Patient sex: F
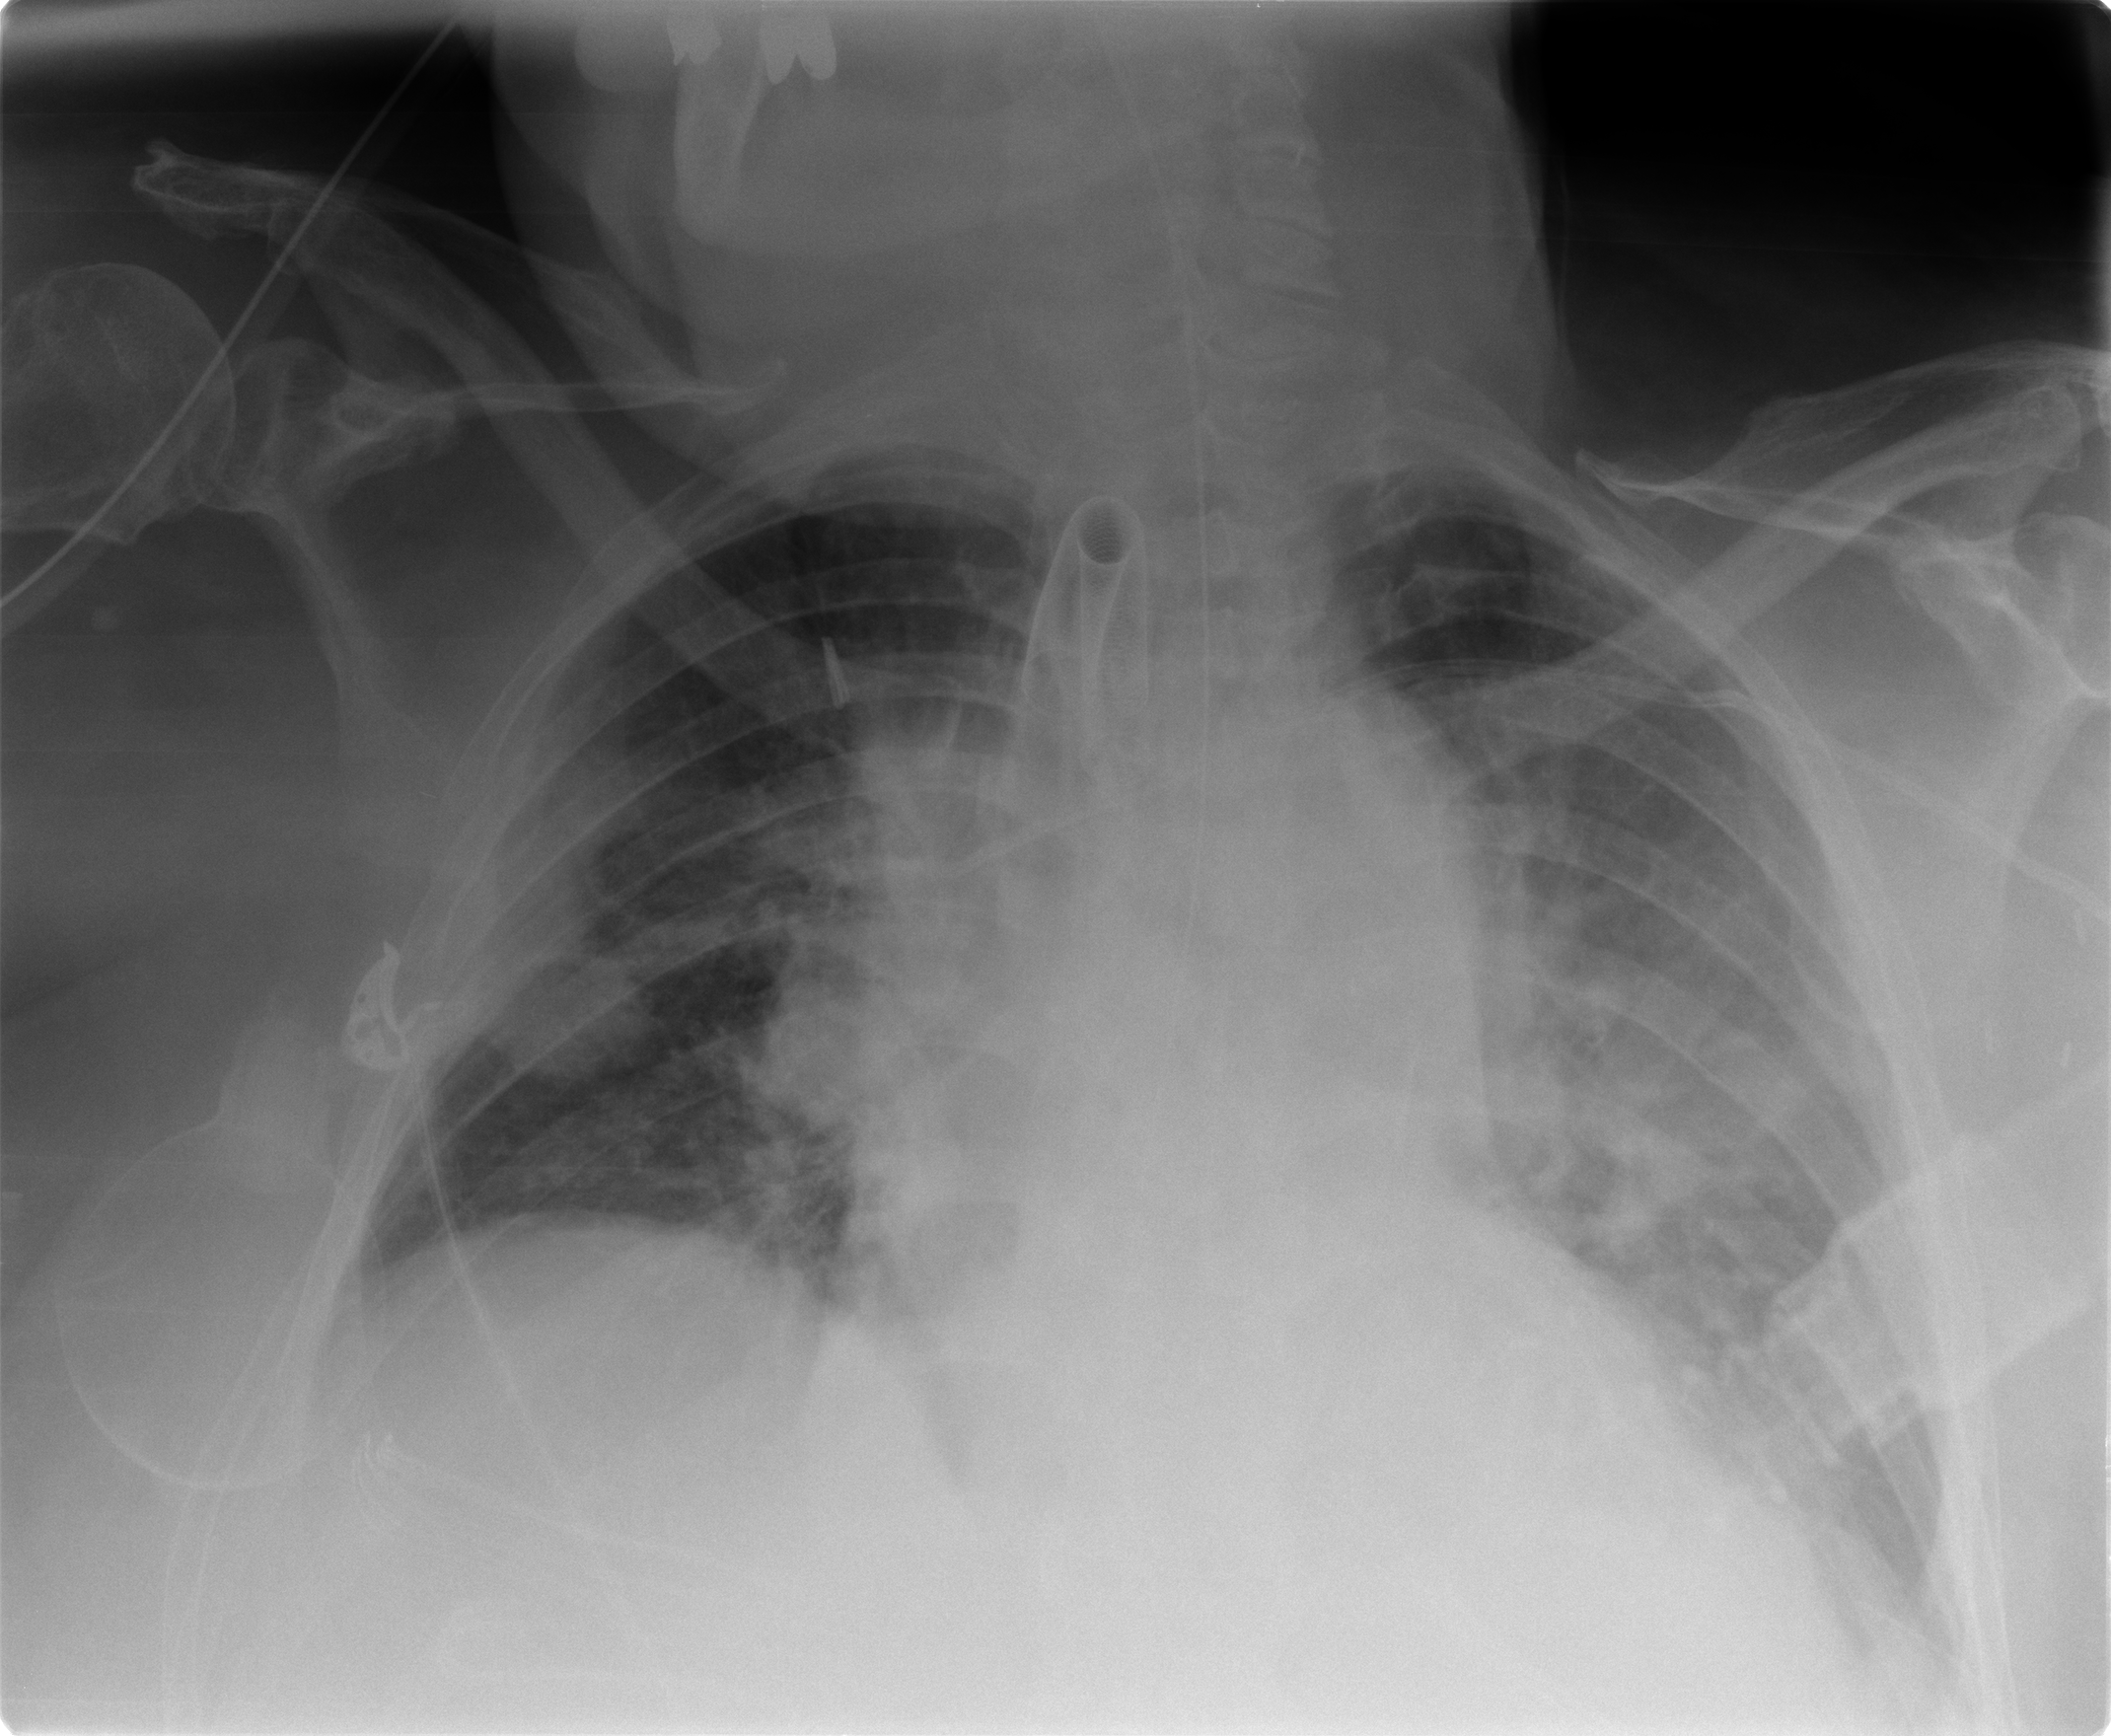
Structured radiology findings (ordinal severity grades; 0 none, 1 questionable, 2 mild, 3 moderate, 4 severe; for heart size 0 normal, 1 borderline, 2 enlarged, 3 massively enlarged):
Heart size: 2
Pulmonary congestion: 2
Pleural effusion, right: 2
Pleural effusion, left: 2
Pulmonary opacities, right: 3
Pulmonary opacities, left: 3
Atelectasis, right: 3
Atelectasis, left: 2